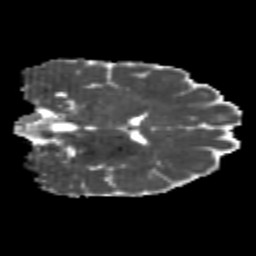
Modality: MD
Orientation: coronal
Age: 22
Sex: male
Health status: healthy
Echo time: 0.074 s